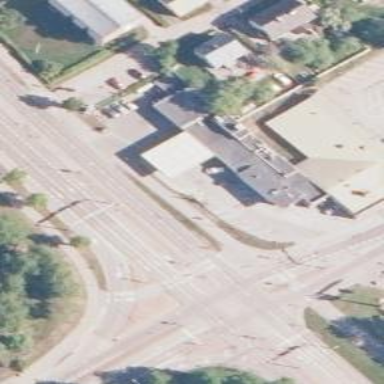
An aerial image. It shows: Convenience shop.